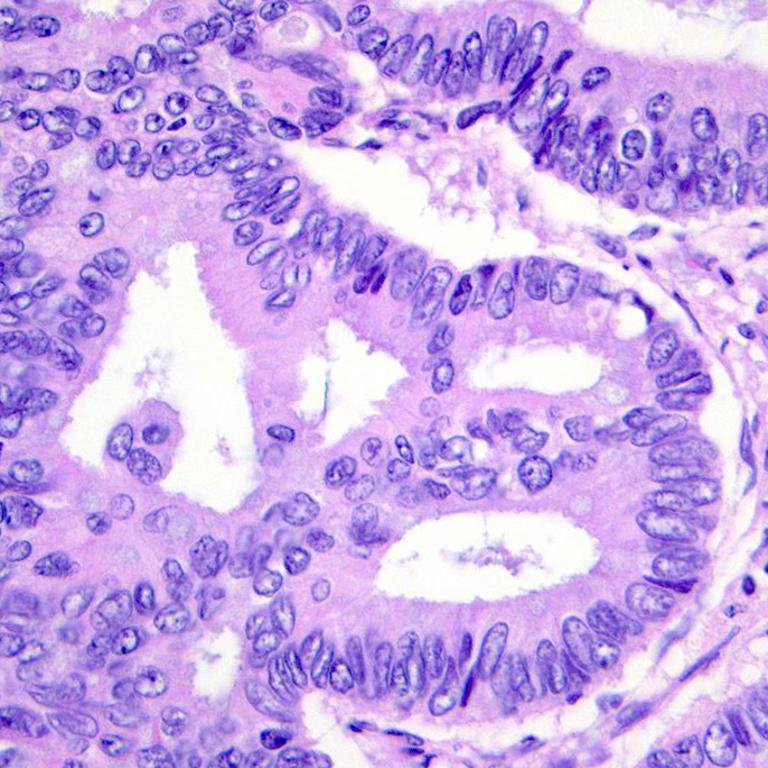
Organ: colon
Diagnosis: adenocarcinomas